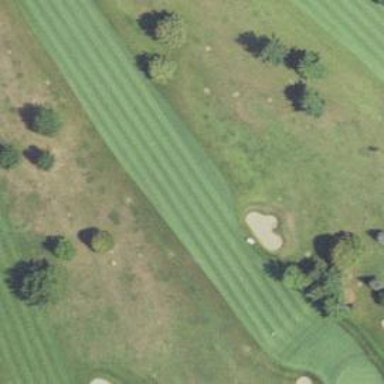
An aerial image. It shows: View of golf hole.